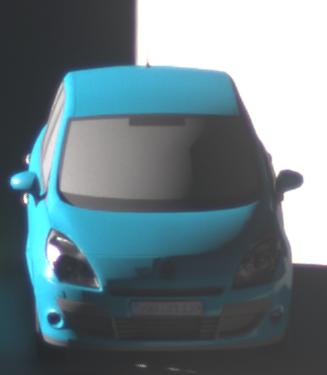
Make: Renault
Model: Scénic 1.6 16V 110
Detailed model: Scénic (III)
Model produced from: 2009/06
Model produced until: 2010/08
Doors: 5
Color: blue
Road condition: dry road
Daytime: morning or afternoon
Contrast: high contrast